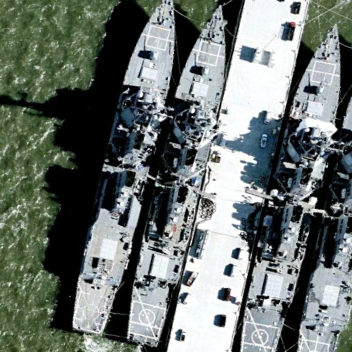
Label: destroyer